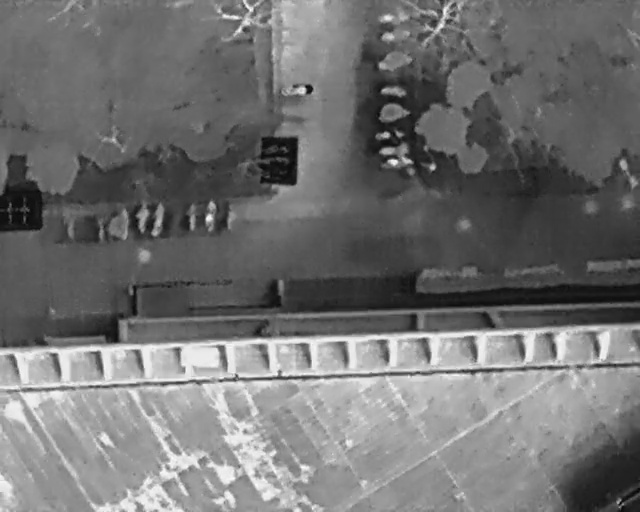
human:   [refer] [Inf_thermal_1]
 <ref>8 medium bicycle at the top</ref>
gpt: <box>[[45, 13, 47, 20, 2], [60, 26, 62, 32, 2], [60, 23, 61, 29, 2], [60, 18, 63, 25, 2], [60, 14, 62, 20, 2], [59, 7, 63, 15, 2], [60, 3, 62, 9, 2], [60, 0, 62, 6, 2]]</box>

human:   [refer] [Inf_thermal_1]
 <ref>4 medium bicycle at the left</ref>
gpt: <box>[[27, 41, 32, 43, 2], [22, 41, 27, 44, 2], [19, 40, 25, 43, 2], [15, 41, 21, 45, 2]]</box>